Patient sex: M
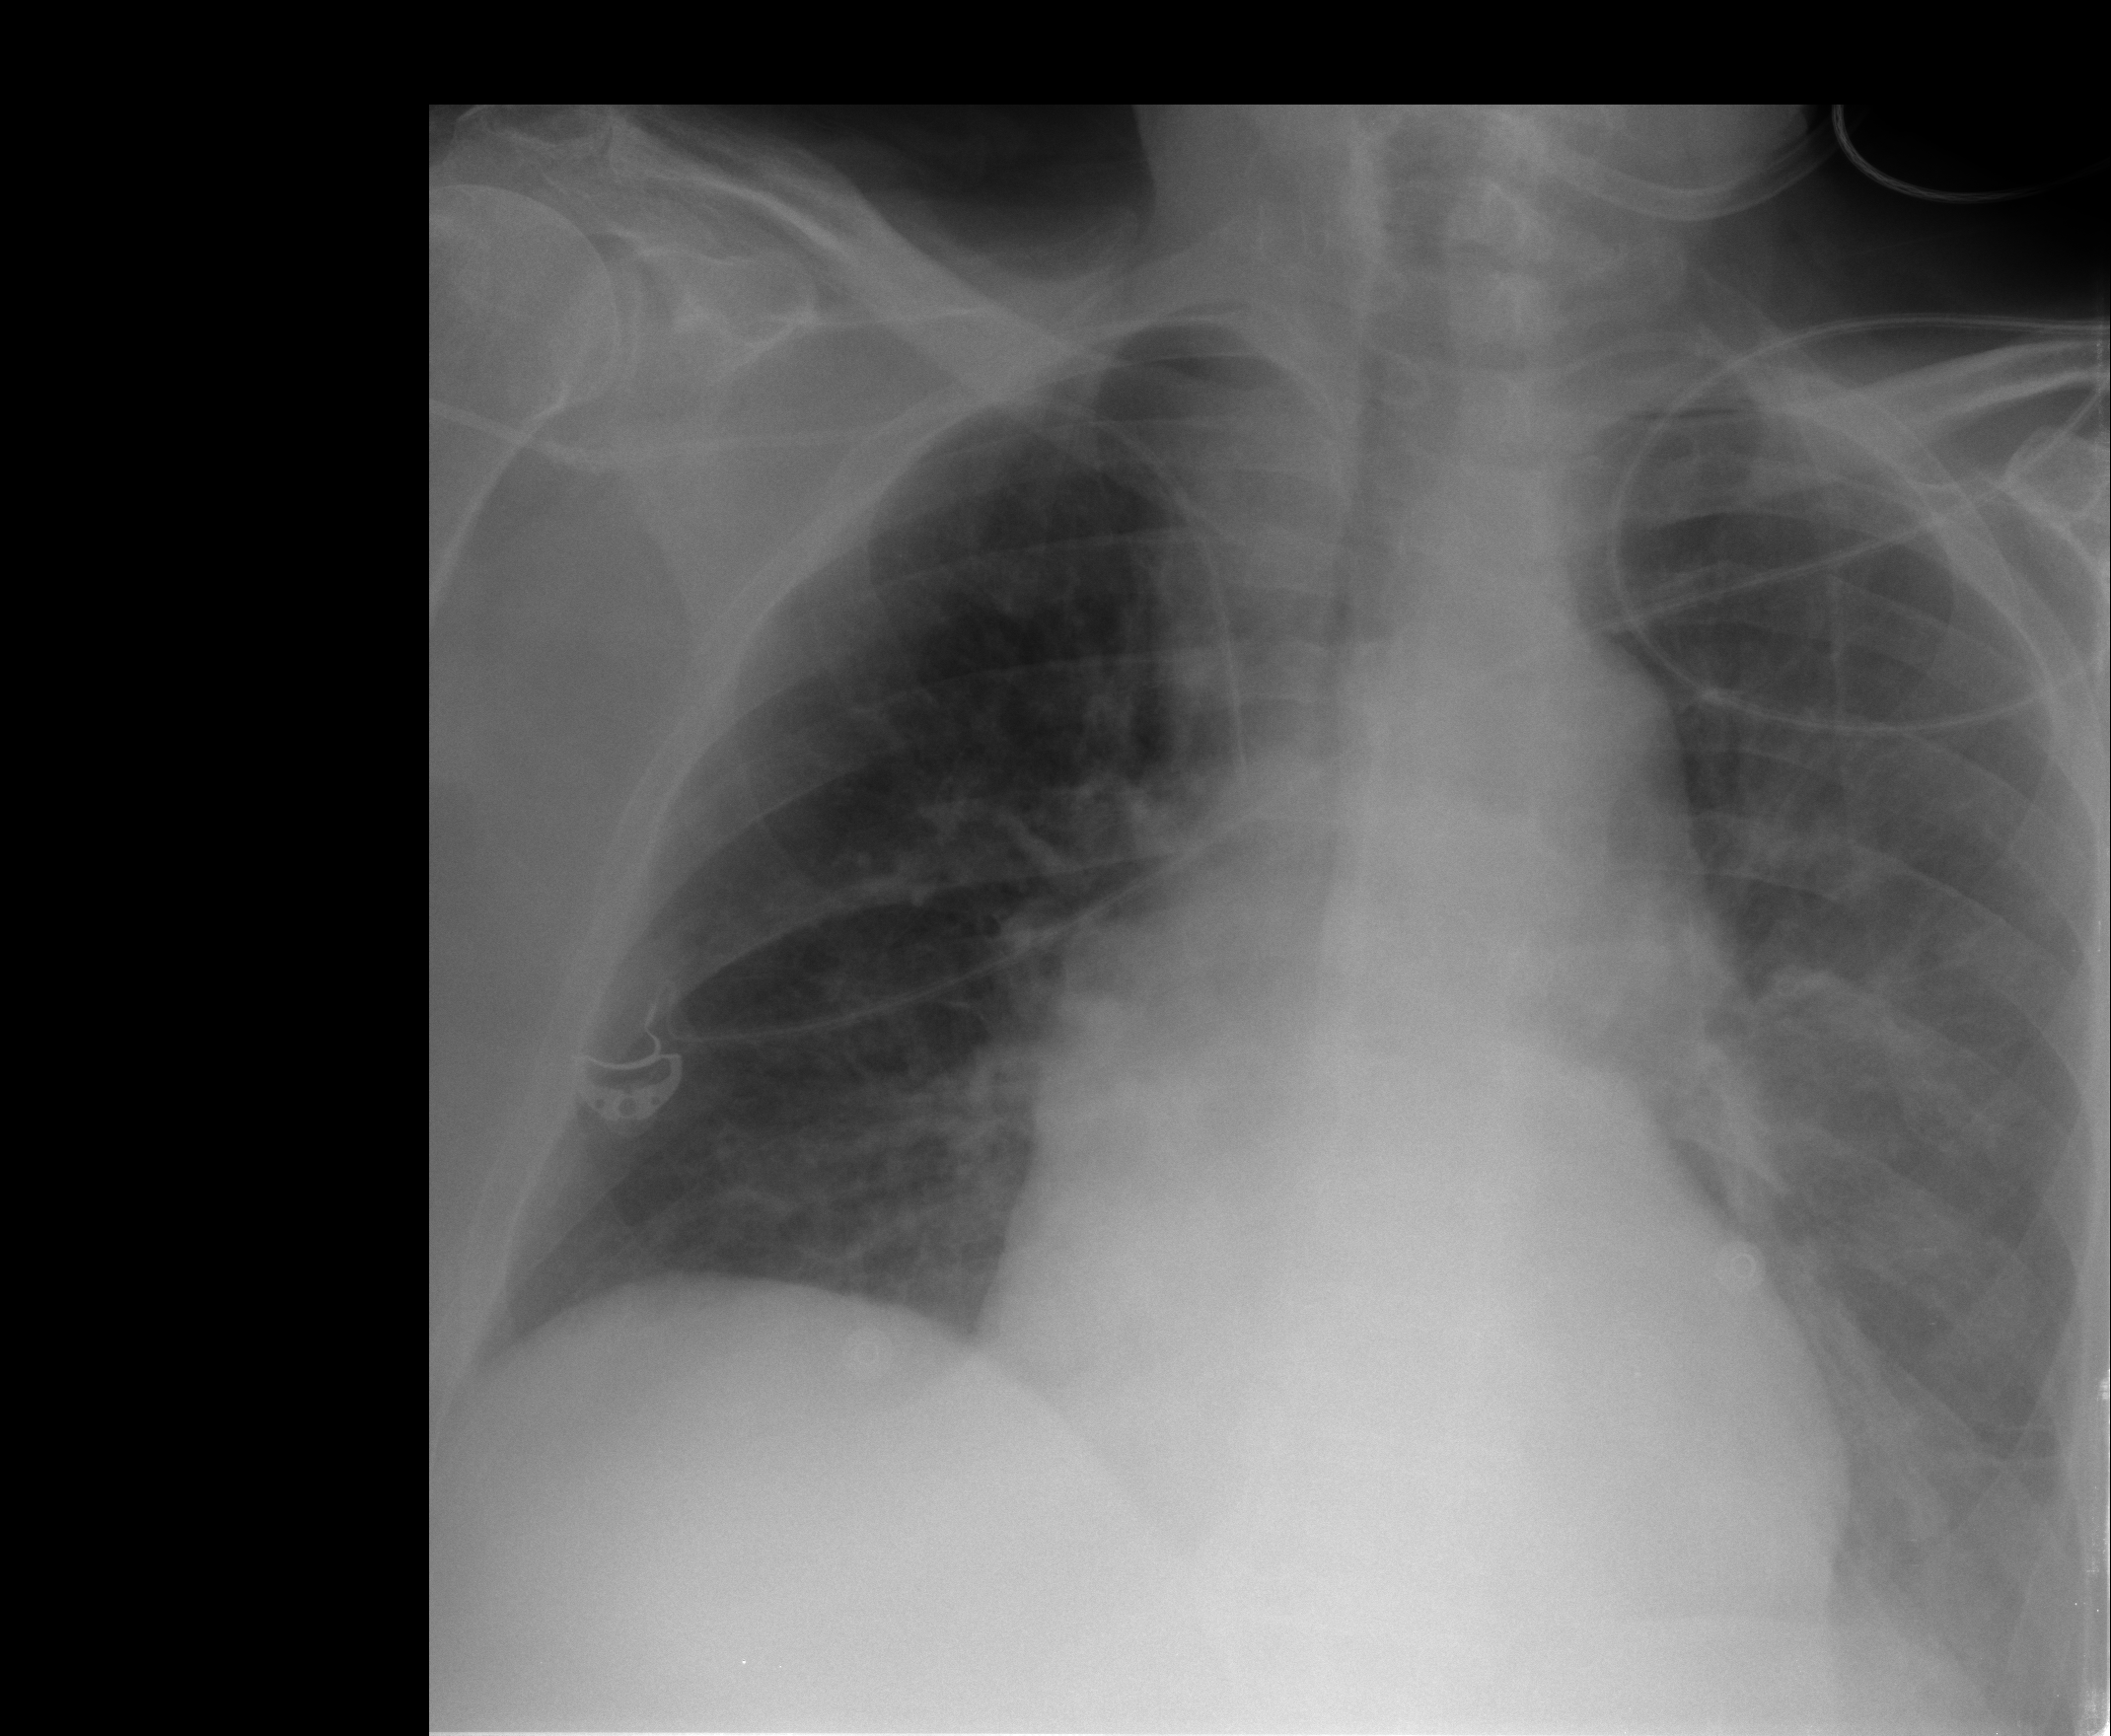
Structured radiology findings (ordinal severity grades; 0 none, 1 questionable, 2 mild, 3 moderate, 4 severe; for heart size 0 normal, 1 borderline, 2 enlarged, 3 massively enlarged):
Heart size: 0
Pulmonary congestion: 0
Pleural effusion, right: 0
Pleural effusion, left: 2
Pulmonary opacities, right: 0
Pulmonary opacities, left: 0
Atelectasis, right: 0
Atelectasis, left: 2